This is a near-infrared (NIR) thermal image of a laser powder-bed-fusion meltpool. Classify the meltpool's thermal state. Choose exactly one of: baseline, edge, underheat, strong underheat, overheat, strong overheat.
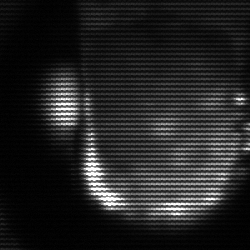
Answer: baseline